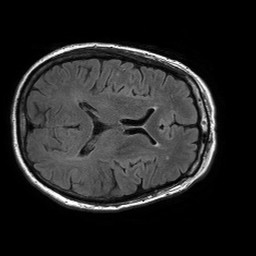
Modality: FLAIR
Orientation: axial
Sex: female
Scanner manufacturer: philips
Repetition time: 11 s
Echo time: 0.125 s